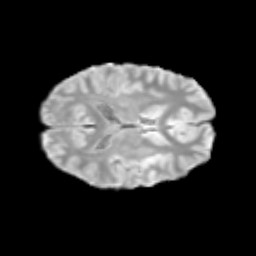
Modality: T2w
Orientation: axial
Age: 13
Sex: male
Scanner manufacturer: siemens
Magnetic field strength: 3 T
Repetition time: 3.8 s
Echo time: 0.07 s